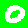
Digit: 0